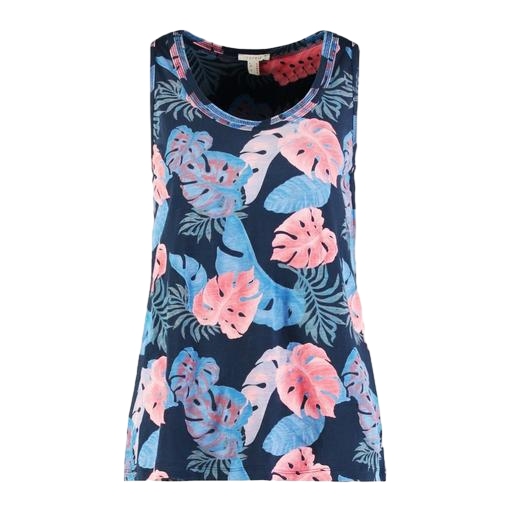
blue lucky leaves print tank top, blue floral-print tank top, printed tank top, white background